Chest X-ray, PA view. Patient: 51 years old, sex M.
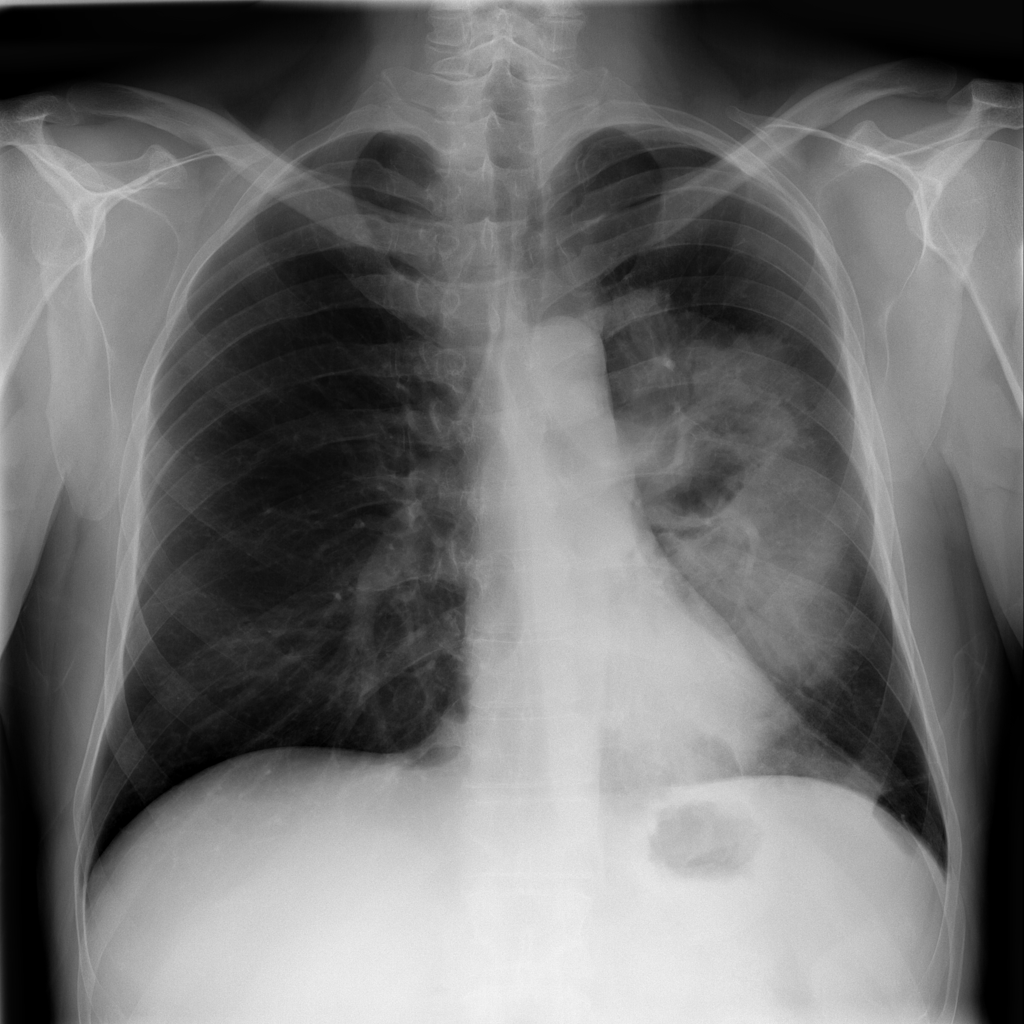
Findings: Mass